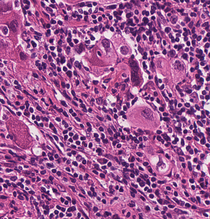
Tumor epithelial tissue: no
Tumor-associated stroma tissue: yes
Normal tissue: no